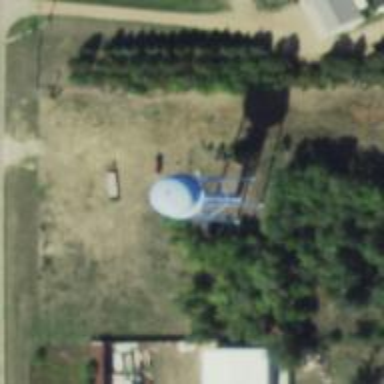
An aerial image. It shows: Water tower that is man-made.